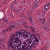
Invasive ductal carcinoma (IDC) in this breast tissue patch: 0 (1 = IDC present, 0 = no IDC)